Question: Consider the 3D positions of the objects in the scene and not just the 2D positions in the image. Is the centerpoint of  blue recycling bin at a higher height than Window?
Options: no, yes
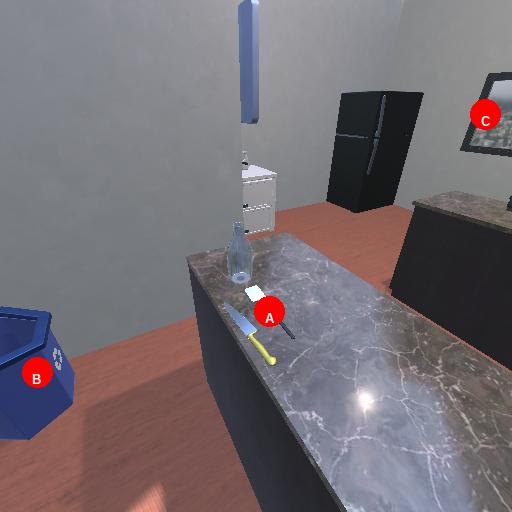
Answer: no